Interaction volume radius: 10 \u00c5
Interaction volume height: 20 \u00c5
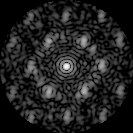
Disorder parameter: 0.56